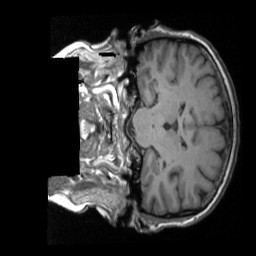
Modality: T1w
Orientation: coronal
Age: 49
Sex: female
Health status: ill
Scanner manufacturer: siemens
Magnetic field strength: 3 T
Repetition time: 1.9 s
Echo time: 0.00247 s